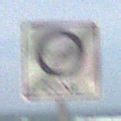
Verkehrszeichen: EndeUmweltzone
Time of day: MorningAfternoon
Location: Outdoor (Suburban)
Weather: PartlyCloudy
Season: NotSpecified
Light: Natural